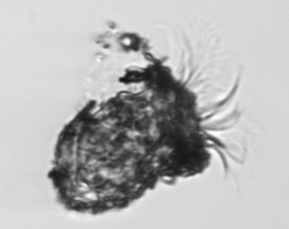
Label: Tintinnopsis